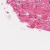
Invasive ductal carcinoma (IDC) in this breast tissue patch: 0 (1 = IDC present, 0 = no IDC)